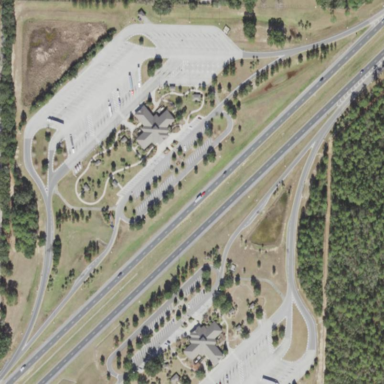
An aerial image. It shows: Rest area along the road.